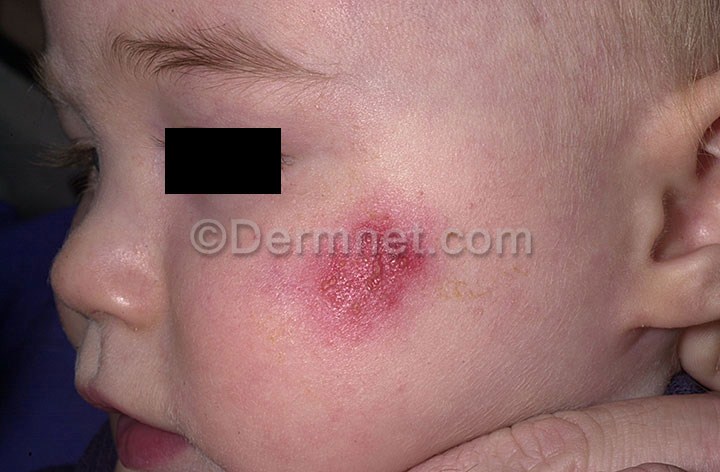
Disease: Warts Molluscum and other Viral Infections